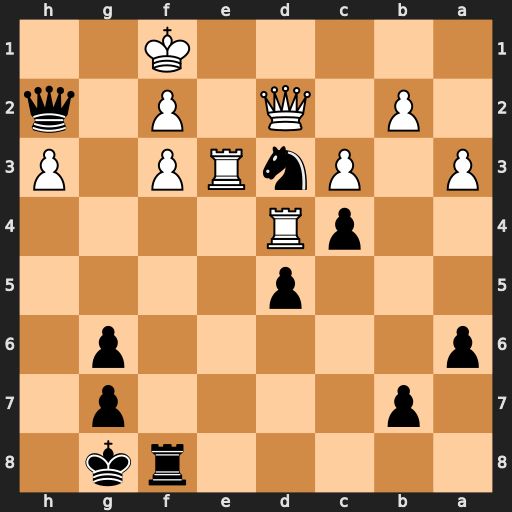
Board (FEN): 5rk1/1p4p1/p5p1/3p4/2pR4/P1PnRP1P/1P1Q1P1q/5K2
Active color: b
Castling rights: -
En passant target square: -
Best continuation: Qh1+ Ke2 Nc1+ Qxc1 Qxc1